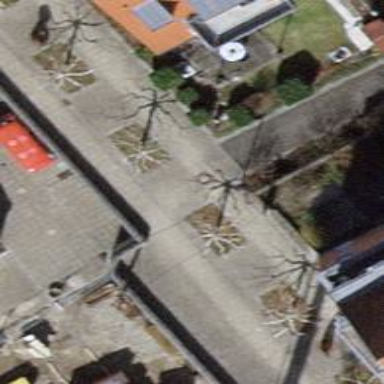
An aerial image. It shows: Path made of paving stones.